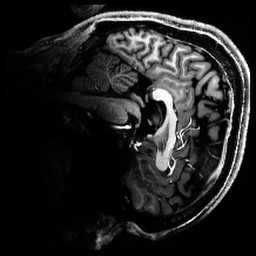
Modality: T1w
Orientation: sagittal
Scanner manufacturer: siemens
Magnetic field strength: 6.98 T
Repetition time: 5 s
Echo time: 0.00343 s